如图，四边形$ABCD$为长方形，$PA\perp$平面$ABCD$，$AB=AP=2$，$AD=3$．

\noindent (1) 若$E、F$分别是$PB、CD$的中点，求证：$EF \parallel$平面$PAD$；
\noindent (2) 边$BC$上是否存在点$G$，使得直线$PG$与平面$PAD$所成的角的大小为$30^\circ$？若存在，求$BG$长；若不存在，说明理由．

\vspace{0.2cm}
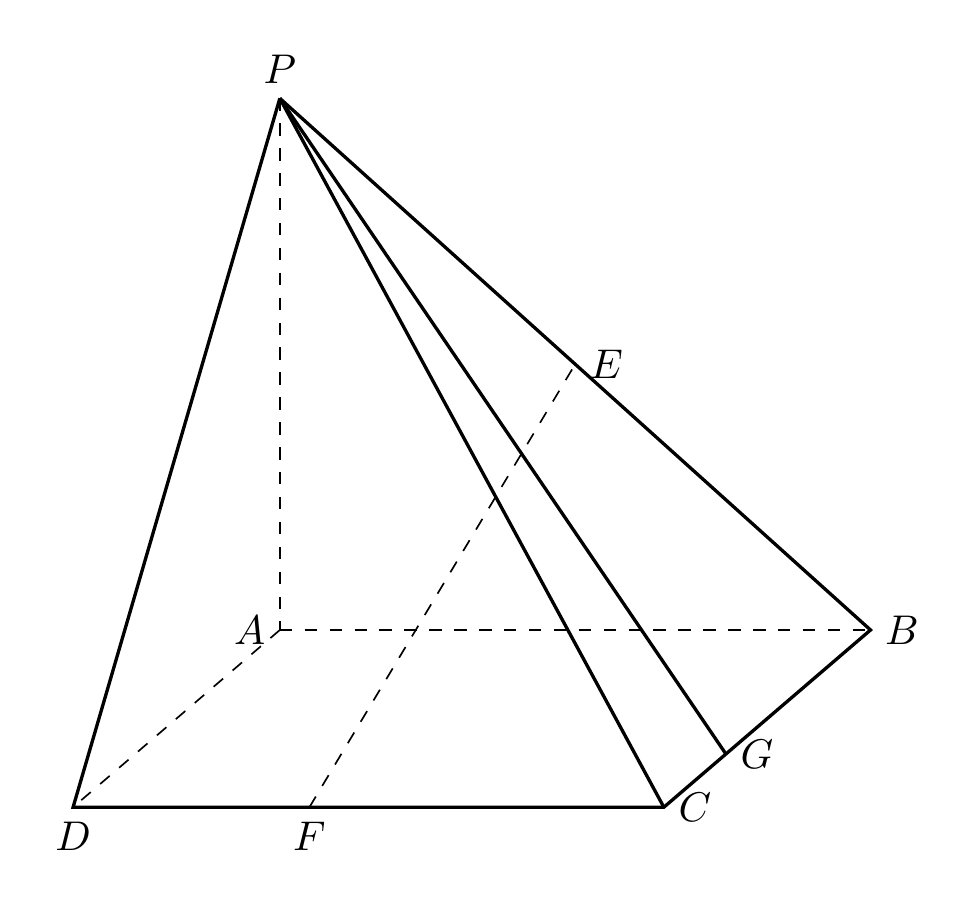
【解答】

\noindent \textbf{【解】(1)}

\noindent \textbf{法一：} 取$AP$中点$M$，连接$EM$、$DM$，
$\because ME\parallel AB$，$DF\parallel AB$，
$\therefore ME\parallel DF$，

$\because ME=\dfrac{1}{2}AB$，$DF=\dfrac{1}{2}AB$，
$\therefore ME = DF$，

$\therefore$ 四边形$DFEM$为平行四边形，
$\therefore EF\parallel DM$，

$\because DM\subset$平面$PDA$，$EF\not\subset$平面$PDA$，
$\therefore EF \parallel$平面$PDA$．

\vspace{0.1cm}
\noindent \textbf{法二：} 如图建立空间直角坐标，

则$D(3,0,0)$，$B(0,2,0)$，$P(0,0,2)$，
$F(3,1,0)$，$E(0,1,1)$，$C(3,2,0)$，

$\therefore \overrightarrow{EF}=(3,0,-1)$，
易知平面$PAD$的一个法向量$\boldsymbol{\vec{n}}=(0,1,0)$，

$\because \overrightarrow{EF}\cdot\boldsymbol{\vec{n}}=0$，
且$EF\not\subset$平面$PDA$，
$\therefore EF \parallel$平面$PDA$．

\vspace{0.2cm}
\noindent (2)

\noindent \textbf{法一：} 作$GH \perp AD$，垂足为$H$，连接$PH$，
$\because PA\perp$平面$ABCD$，$GH\subset$平面$ABCD$，
$\therefore PA\perp GH$，
又$AD,PA$为平面$PAD$内两条相交直线，
$\therefore GH\perp$平面$PAD$，

$\therefore$ 直线$PG$与平面$PAD$所成的角为$\angle GPH = 30^\circ$，
$\therefore \dfrac{HG}{PH}=\tan30^\circ=\dfrac{1}{\sqrt{3}}$，
$\therefore PH=2\sqrt{3}$，

$\therefore BG=AH=\sqrt{PH^2-PA^2}=2\sqrt{2}$，
$\therefore$ 边$BC$上存在点$G$，使得直线$PG$与平面$PAD$所成的角为$30^\circ$，$\boldsymbol{BG=2\sqrt{2}}$．

\vspace{0.1cm}
\noindent \textbf{法二：} 设$BG = t(0 \le t \le 3)$，则$G(t,2,0)$，
$\therefore \overrightarrow{PG}=(t,2,-2)$，

易知平面$PAD$的一个法向量$\boldsymbol{\vec{n}}=(0,1,0)$，
设$\overrightarrow{PG}$与$\boldsymbol{\vec{n}}$的夹角为$\varphi$，

则
$$
\sin30^\circ=|\cos\varphi|=\dfrac{2}{\sqrt{t^2+8}},
$$
解得：$\boldsymbol{t = 2\sqrt{2}}$，

$\therefore$ 边$BC$上存在点$G$，使得直线$PG$与平面$PAD$所成的角为$30^\circ$，$\boldsymbol{BG=2\sqrt{2}}$．

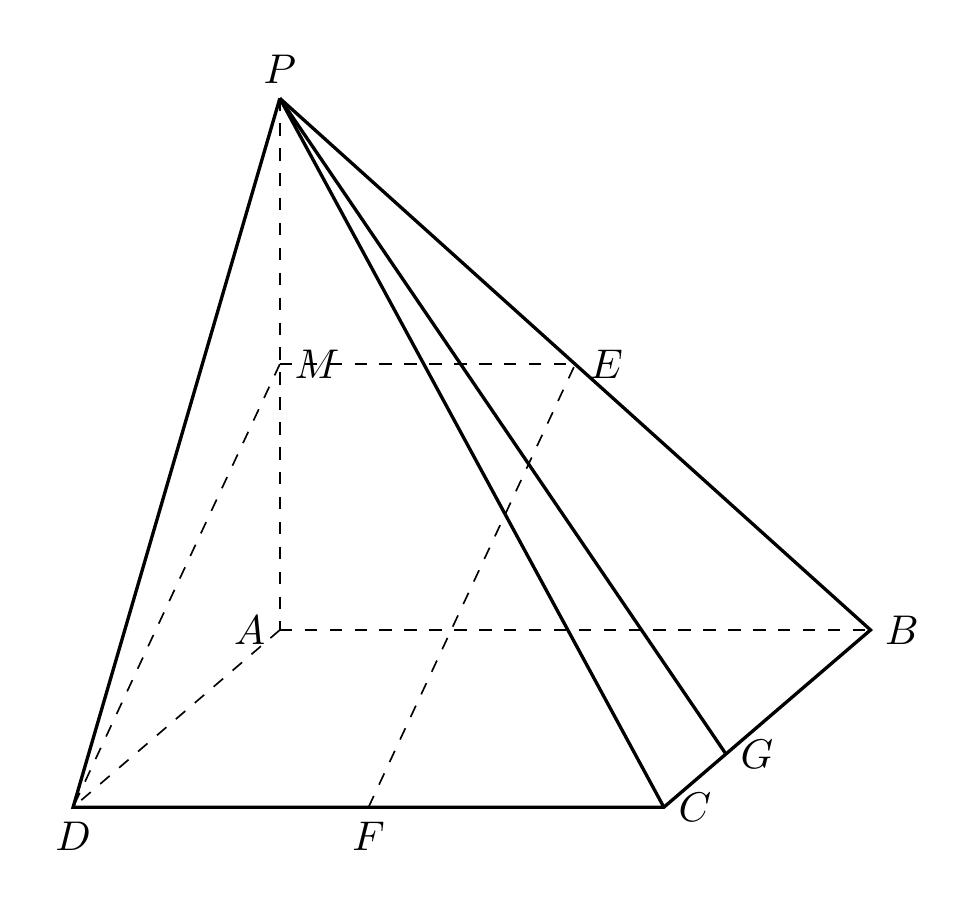
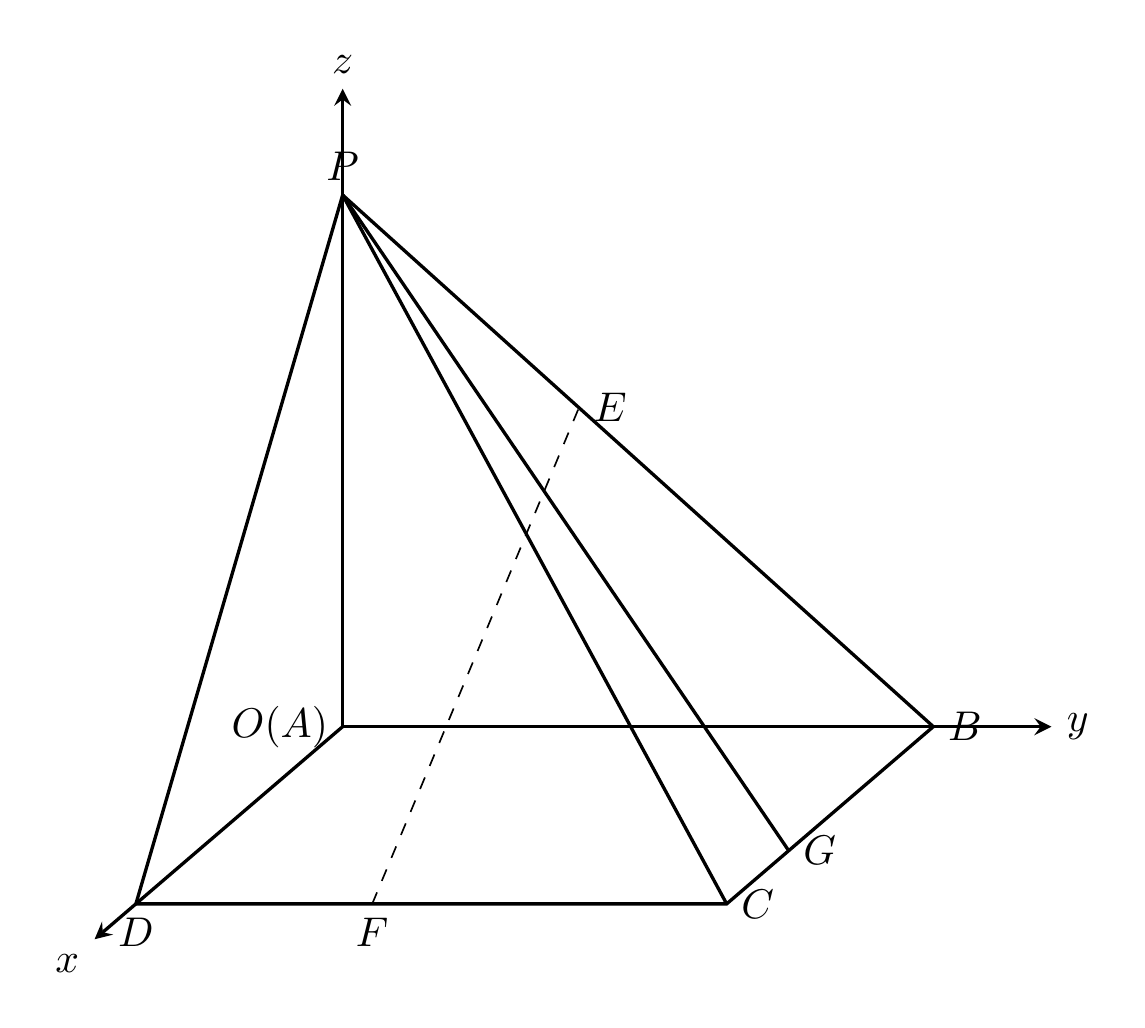
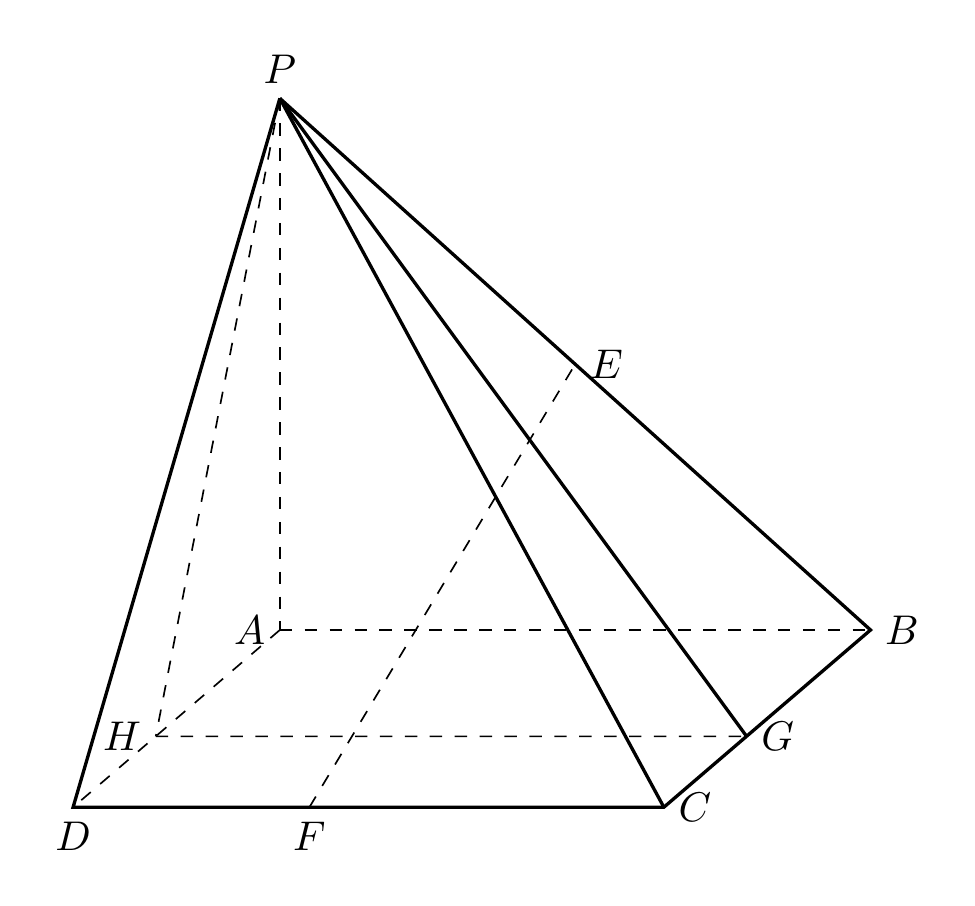